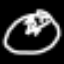
Label: clock